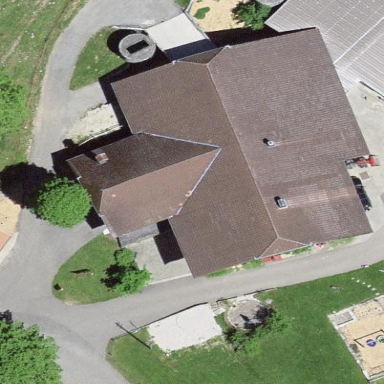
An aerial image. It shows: Farm building.